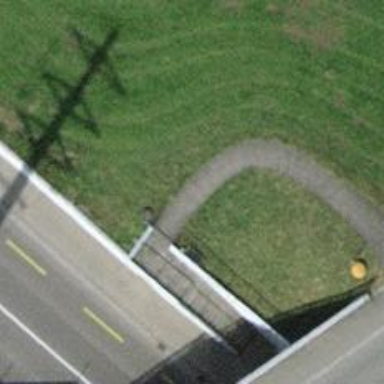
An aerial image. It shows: Road with steps.